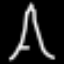
Label: The Eiffel Tower